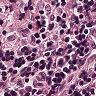
Metastatic tissue present: no